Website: macys
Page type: added-to-cart
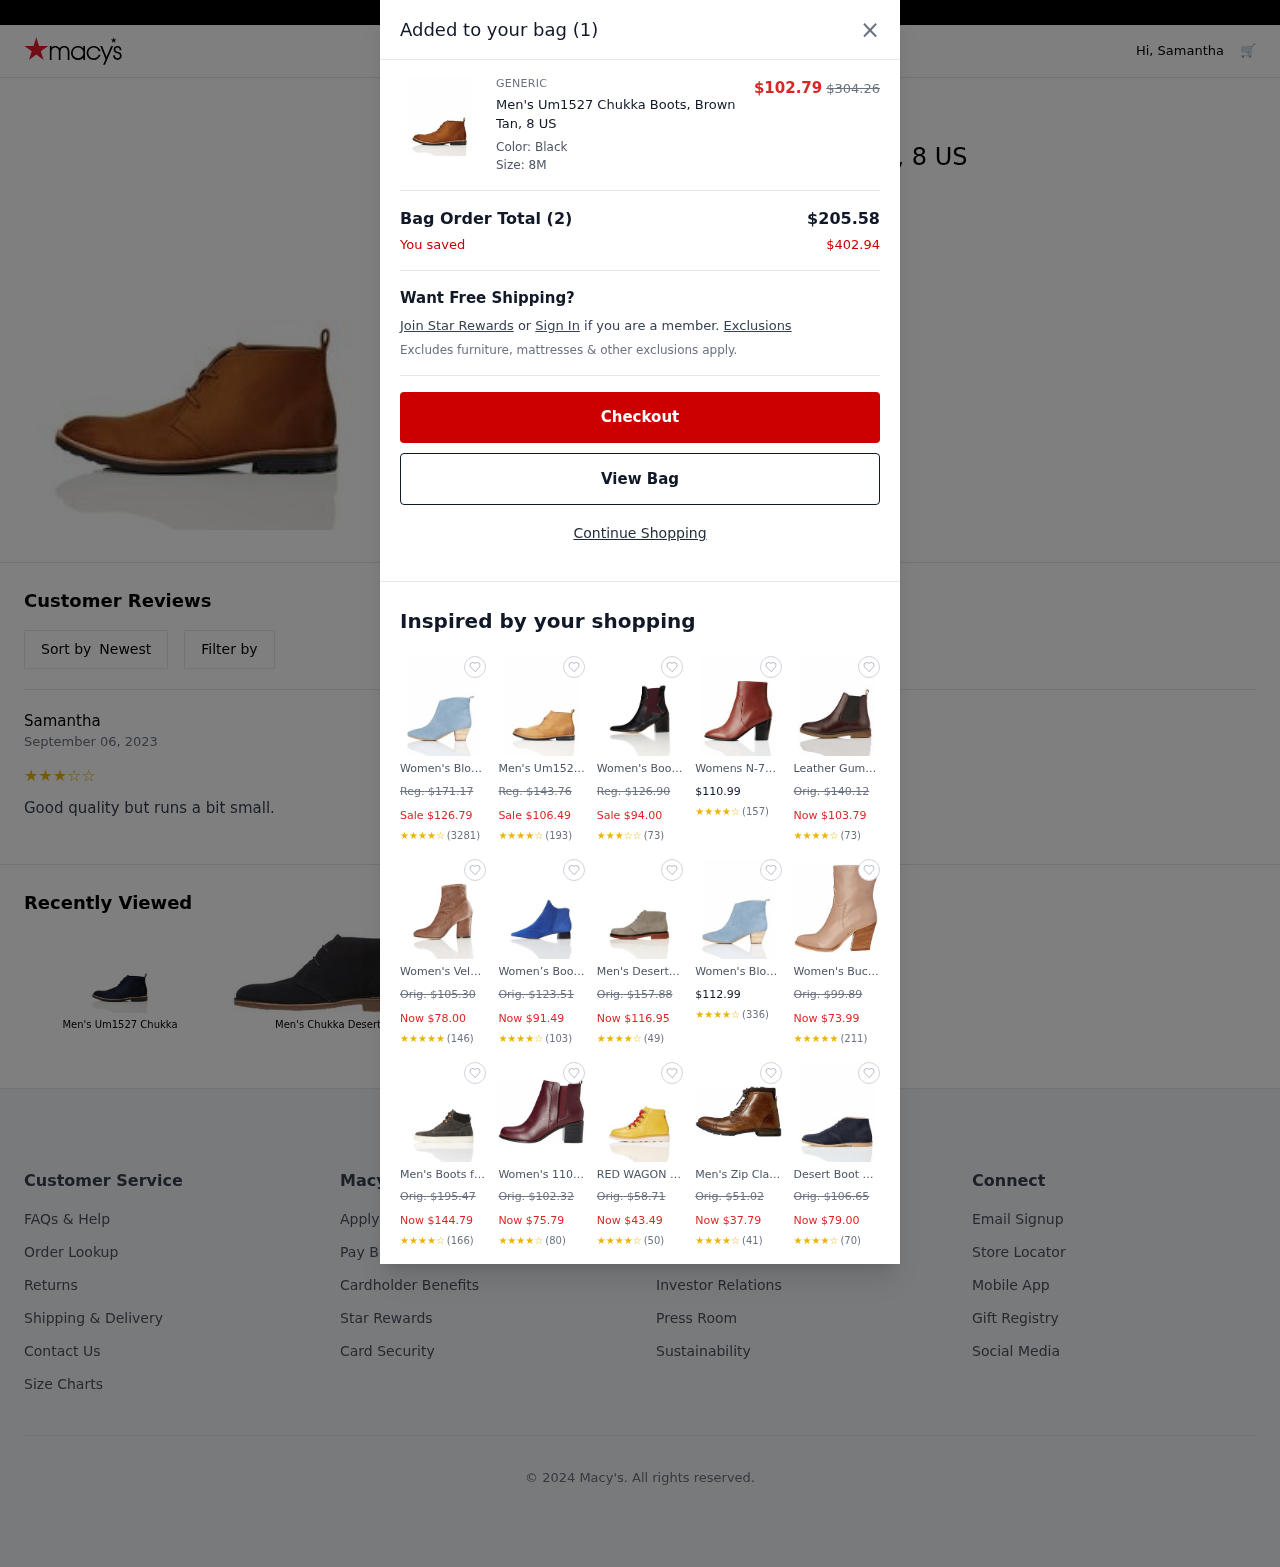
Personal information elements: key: PII_FIRSTNAME
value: Samantha
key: PII_REVIEW
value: Good quality but runs a bit small.
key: PII_USER_RATING
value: ★
★
★
★
☆
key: PII_USER_RATING
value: ★
★
★
☆
☆
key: PII_USER_RATING
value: ★
★
★
★
★
Product elements: key: PRODUCT1_BRAND
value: Generic
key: PRODUCT1_NAME
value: Men's Um1527 Chukka Boots, Brown Tan, 8 US
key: PRODUCT1_PRICE
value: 102.79
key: PRODUCT18_NAME
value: Men's Um1527 Chukka
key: PRODUCT19_NAME
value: Men's Chukka Desert
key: PRODUCT1_ORIGINAL_PRICE
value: $304.26
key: PRODUCT2_NAME
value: Women's Block Heel Leather Ankle Boots Cowboy, Blau Faded Blue, 6 us
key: PRODUCT2_ORIGINAL_PRICE
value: Reg. $171.17
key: PRODUCT2_PRICE
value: Sale $126.79
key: PRODUCT2_RATING
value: ★
★
★
★
☆
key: PRODUCT2_NUM_RATINGS
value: (3281)
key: PRODUCT3_NAME
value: Men's Um1527 Chukka Boots, Brown Sand, Womens 10
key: PRODUCT3_ORIGINAL_PRICE
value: Reg. $143.76
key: PRODUCT3_PRICE
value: Sale $106.49
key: PRODUCT3_RATING
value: ★
★
★
★
☆
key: PRODUCT3_NUM_RATINGS
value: (193)
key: PRODUCT4_NAME
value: Women's Boots Chelsea Leather Block Heel Black 3 UK, (36 EU,),24-05-01
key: PRODUCT4_ORIGINAL_PRICE
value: Reg. $126.90
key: PRODUCT4_PRICE
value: Sale $94.00
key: PRODUCT4_RATING
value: ★
★
★
☆
☆
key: PRODUCT4_NUM_RATINGS
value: (73)
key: PRODUCT5_NAME
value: Womens N-7870 Cowboy Boots
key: PRODUCT5_PRICE
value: $110.99
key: PRODUCT5_RATING
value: ★
★
★
★
☆
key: PRODUCT5_NUM_RATINGS
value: (157)
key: PRODUCT6_NAME
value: Leather Gumsole, Women’s Chelsea Boots
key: PRODUCT6_ORIGINAL_PRICE
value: Orig. $140.12
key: PRODUCT6_PRICE
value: Now $103.79
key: PRODUCT6_RATING
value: ★
★
★
★
☆
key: PRODUCT6_NUM_RATINGS
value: (73)
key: PRODUCT7_NAME
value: Women's Velvet Stretch Ankle Boots Pink 4 UK (37 EU),119750
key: PRODUCT7_ORIGINAL_PRICE
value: Orig. $105.30
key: PRODUCT7_PRICE
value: Now $78.00
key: PRODUCT7_RATING
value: ★
★
★
★
★
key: PRODUCT7_NUM_RATINGS
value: (146)
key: PRODUCT8_NAME
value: Women’s Boots with Suede and Contrast Block Heel
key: PRODUCT8_ORIGINAL_PRICE
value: Orig. $123.51
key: PRODUCT8_PRICE
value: Now $91.49
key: PRODUCT8_RATING
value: ★
★
★
★
☆
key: PRODUCT8_NUM_RATINGS
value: (103)
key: PRODUCT9_NAME
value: Men's Desert Boots with Brushed Leather and Lace-Ups
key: PRODUCT9_ORIGINAL_PRICE
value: Orig. $157.88
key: PRODUCT9_PRICE
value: Now $116.95
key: PRODUCT9_RATING
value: ★
★
★
★
☆
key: PRODUCT9_NUM_RATINGS
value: (49)
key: PRODUCT10_NAME
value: Women's Block Heel Leather Ankle Boots Cowboy, Blau Faded Blue, 2
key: PRODUCT10_PRICE
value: $112.99
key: PRODUCT10_RATING
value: ★
★
★
★
☆
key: PRODUCT10_NUM_RATINGS
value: (336)
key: PRODUCT11_NAME
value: Women's Buck Ankle Boots Brown (Brown 03) 3 UK (36 EU)
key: PRODUCT11_ORIGINAL_PRICE
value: Orig. $99.89
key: PRODUCT11_PRICE
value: Now $73.99
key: PRODUCT11_RATING
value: ★
★
★
★
★
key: PRODUCT11_NUM_RATINGS
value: (211)
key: PRODUCT12_NAME
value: Men's Boots for Hiking with Lace-Up Eyelets
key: PRODUCT12_ORIGINAL_PRICE
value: Orig. $195.47
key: PRODUCT12_PRICE
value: Now $144.79
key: PRODUCT12_RATING
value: ★
★
★
★
☆
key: PRODUCT12_NUM_RATINGS
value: (166)
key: PRODUCT13_NAME
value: Women's 110870 Ankle Boots, Rot Burgendy, 8 us
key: PRODUCT13_ORIGINAL_PRICE
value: Orig. $102.32
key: PRODUCT13_PRICE
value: Now $75.79
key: PRODUCT13_RATING
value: ★
★
★
★
☆
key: PRODUCT13_NUM_RATINGS
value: (80)
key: PRODUCT14_NAME
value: RED WAGON Boys' Spot Boots, Yellow, 6 us
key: PRODUCT14_ORIGINAL_PRICE
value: Orig. $58.71
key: PRODUCT14_PRICE
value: Now $43.49
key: PRODUCT14_RATING
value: ★
★
★
★
☆
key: PRODUCT14_NUM_RATINGS
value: (50)
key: PRODUCT15_NAME
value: Men's Zip Classic Worker Boots Ankle
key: PRODUCT15_ORIGINAL_PRICE
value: Orig. $51.02
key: PRODUCT15_PRICE
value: Now $37.79
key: PRODUCT15_RATING
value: ★
★
★
★
☆
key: PRODUCT15_NUM_RATINGS
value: (41)
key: PRODUCT16_NAME
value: Desert Boot 2, Women's Desert Boots
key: PRODUCT16_ORIGINAL_PRICE
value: Orig. $106.65
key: PRODUCT16_PRICE
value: Now $79.00
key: PRODUCT16_RATING
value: ★
★
★
★
☆
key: PRODUCT16_NUM_RATINGS
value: (70)
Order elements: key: ORDER_DATE
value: September 06, 2023
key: ORDER_NUM_ITEMS
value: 1
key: ORDER_NUM_ITEMS
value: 2
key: ORDER_SUBTOTAL
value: $205.58
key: ORDER_SAVINGS
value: $402.94